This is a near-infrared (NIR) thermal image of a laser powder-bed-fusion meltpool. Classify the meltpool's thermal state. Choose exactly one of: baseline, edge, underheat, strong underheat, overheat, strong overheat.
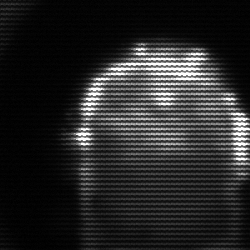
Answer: baseline